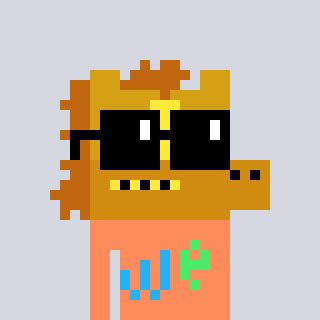
a pixel art character with square black sunglasses, a yellow horse-shaped head and a peachy-colored body on a cool background